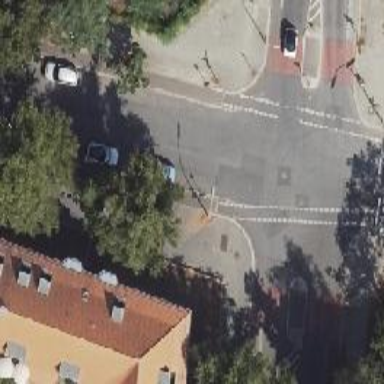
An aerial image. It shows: Residential road with asphalt surface. There are sidewalks on both sides and cycle track.